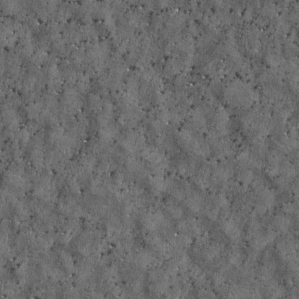
Label: non_frost